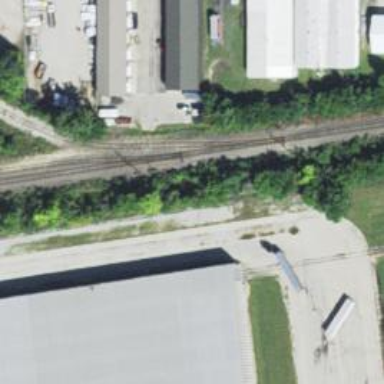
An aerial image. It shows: Railway siding with rails.